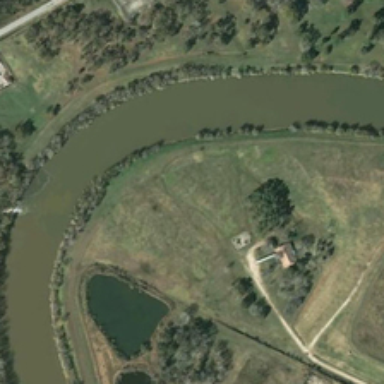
Many green trees and meadows with two ponds are in two sides of a river .